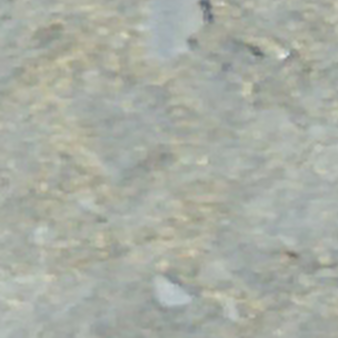
Label: other